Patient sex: M
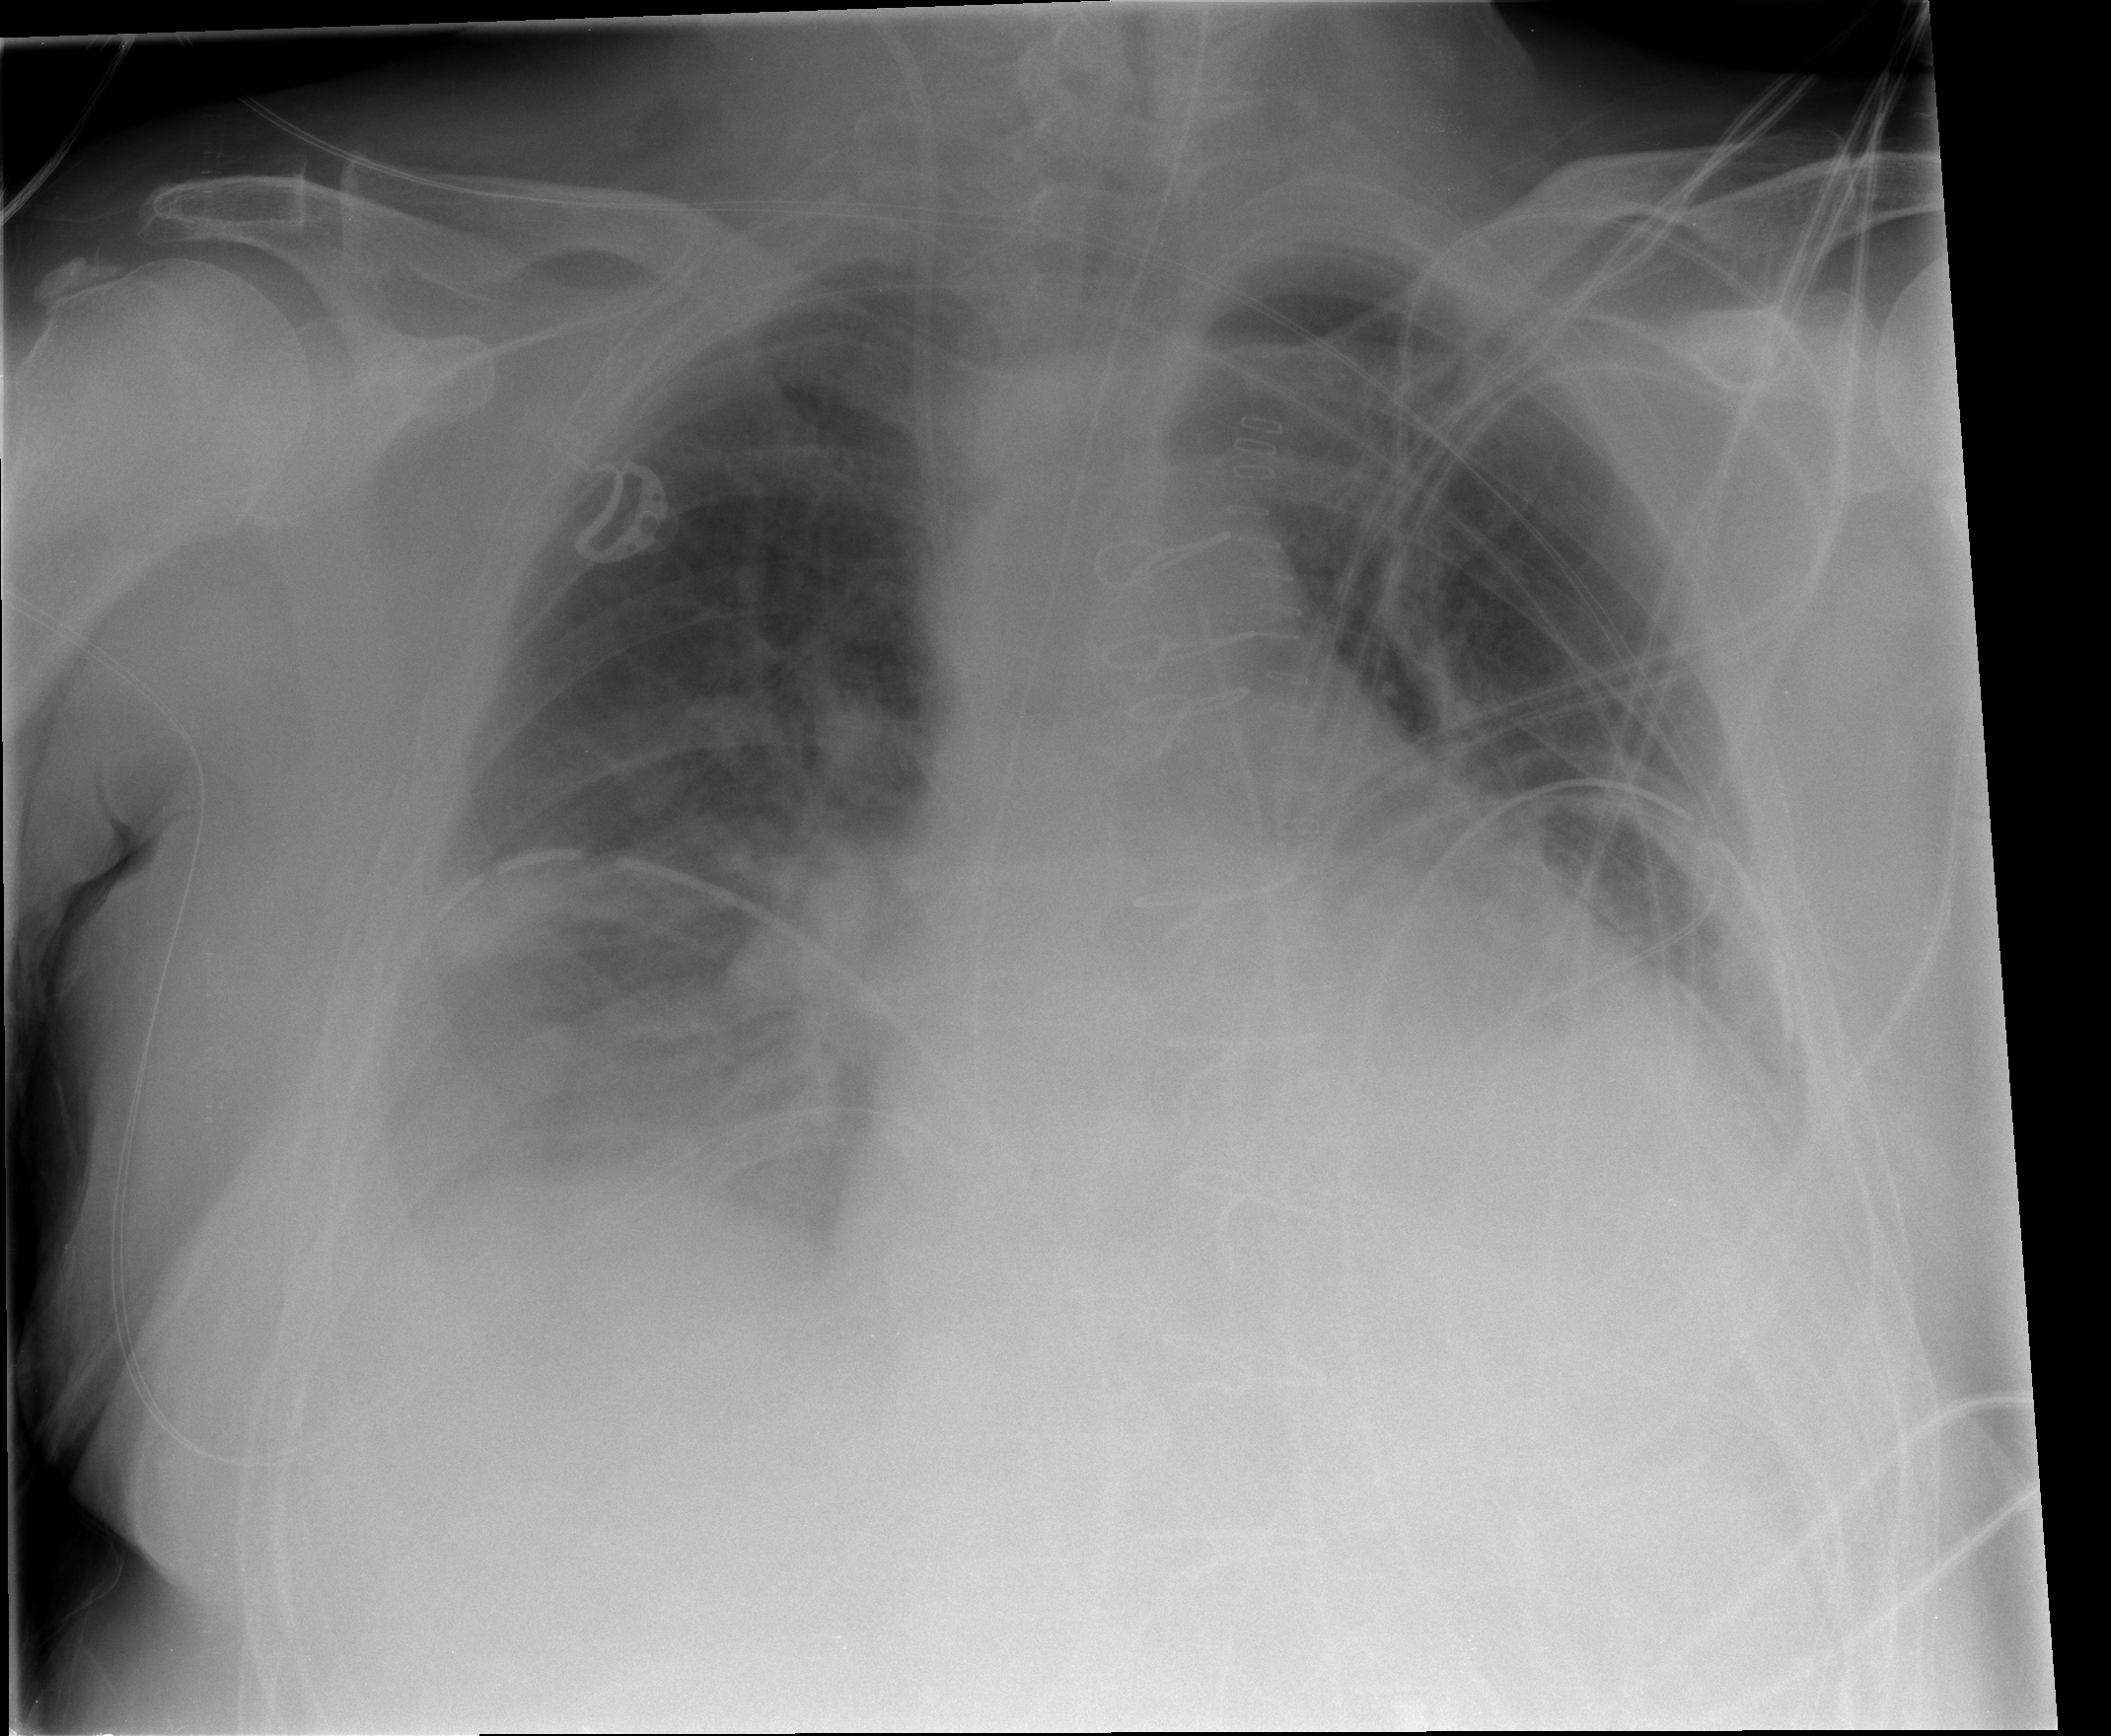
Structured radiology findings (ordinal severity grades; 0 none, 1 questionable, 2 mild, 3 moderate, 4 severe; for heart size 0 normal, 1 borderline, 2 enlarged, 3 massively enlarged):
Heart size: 2
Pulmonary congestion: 2
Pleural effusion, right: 2
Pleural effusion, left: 2
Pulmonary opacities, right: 0
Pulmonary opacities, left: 0
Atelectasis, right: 2
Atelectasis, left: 2